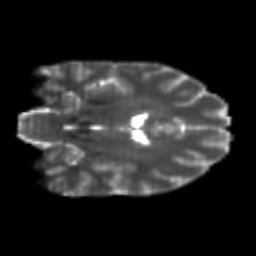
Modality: T2w
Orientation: coronal
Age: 26
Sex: female
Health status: healthy
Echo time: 0.074 s